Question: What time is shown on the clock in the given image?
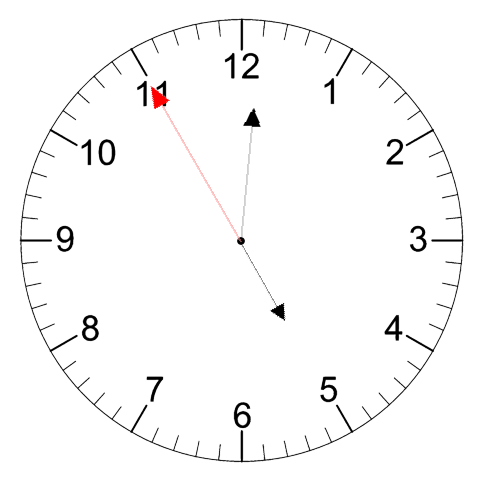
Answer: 05:00:55